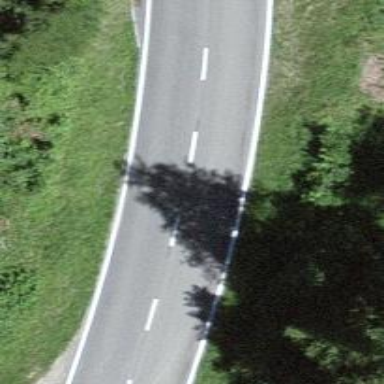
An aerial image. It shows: Secondary road.